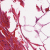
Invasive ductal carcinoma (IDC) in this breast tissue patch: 0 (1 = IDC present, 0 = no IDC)